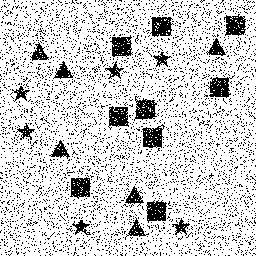
Squares: 9
Triangles: 6
Stars: 6
Total shapes: 21